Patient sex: F
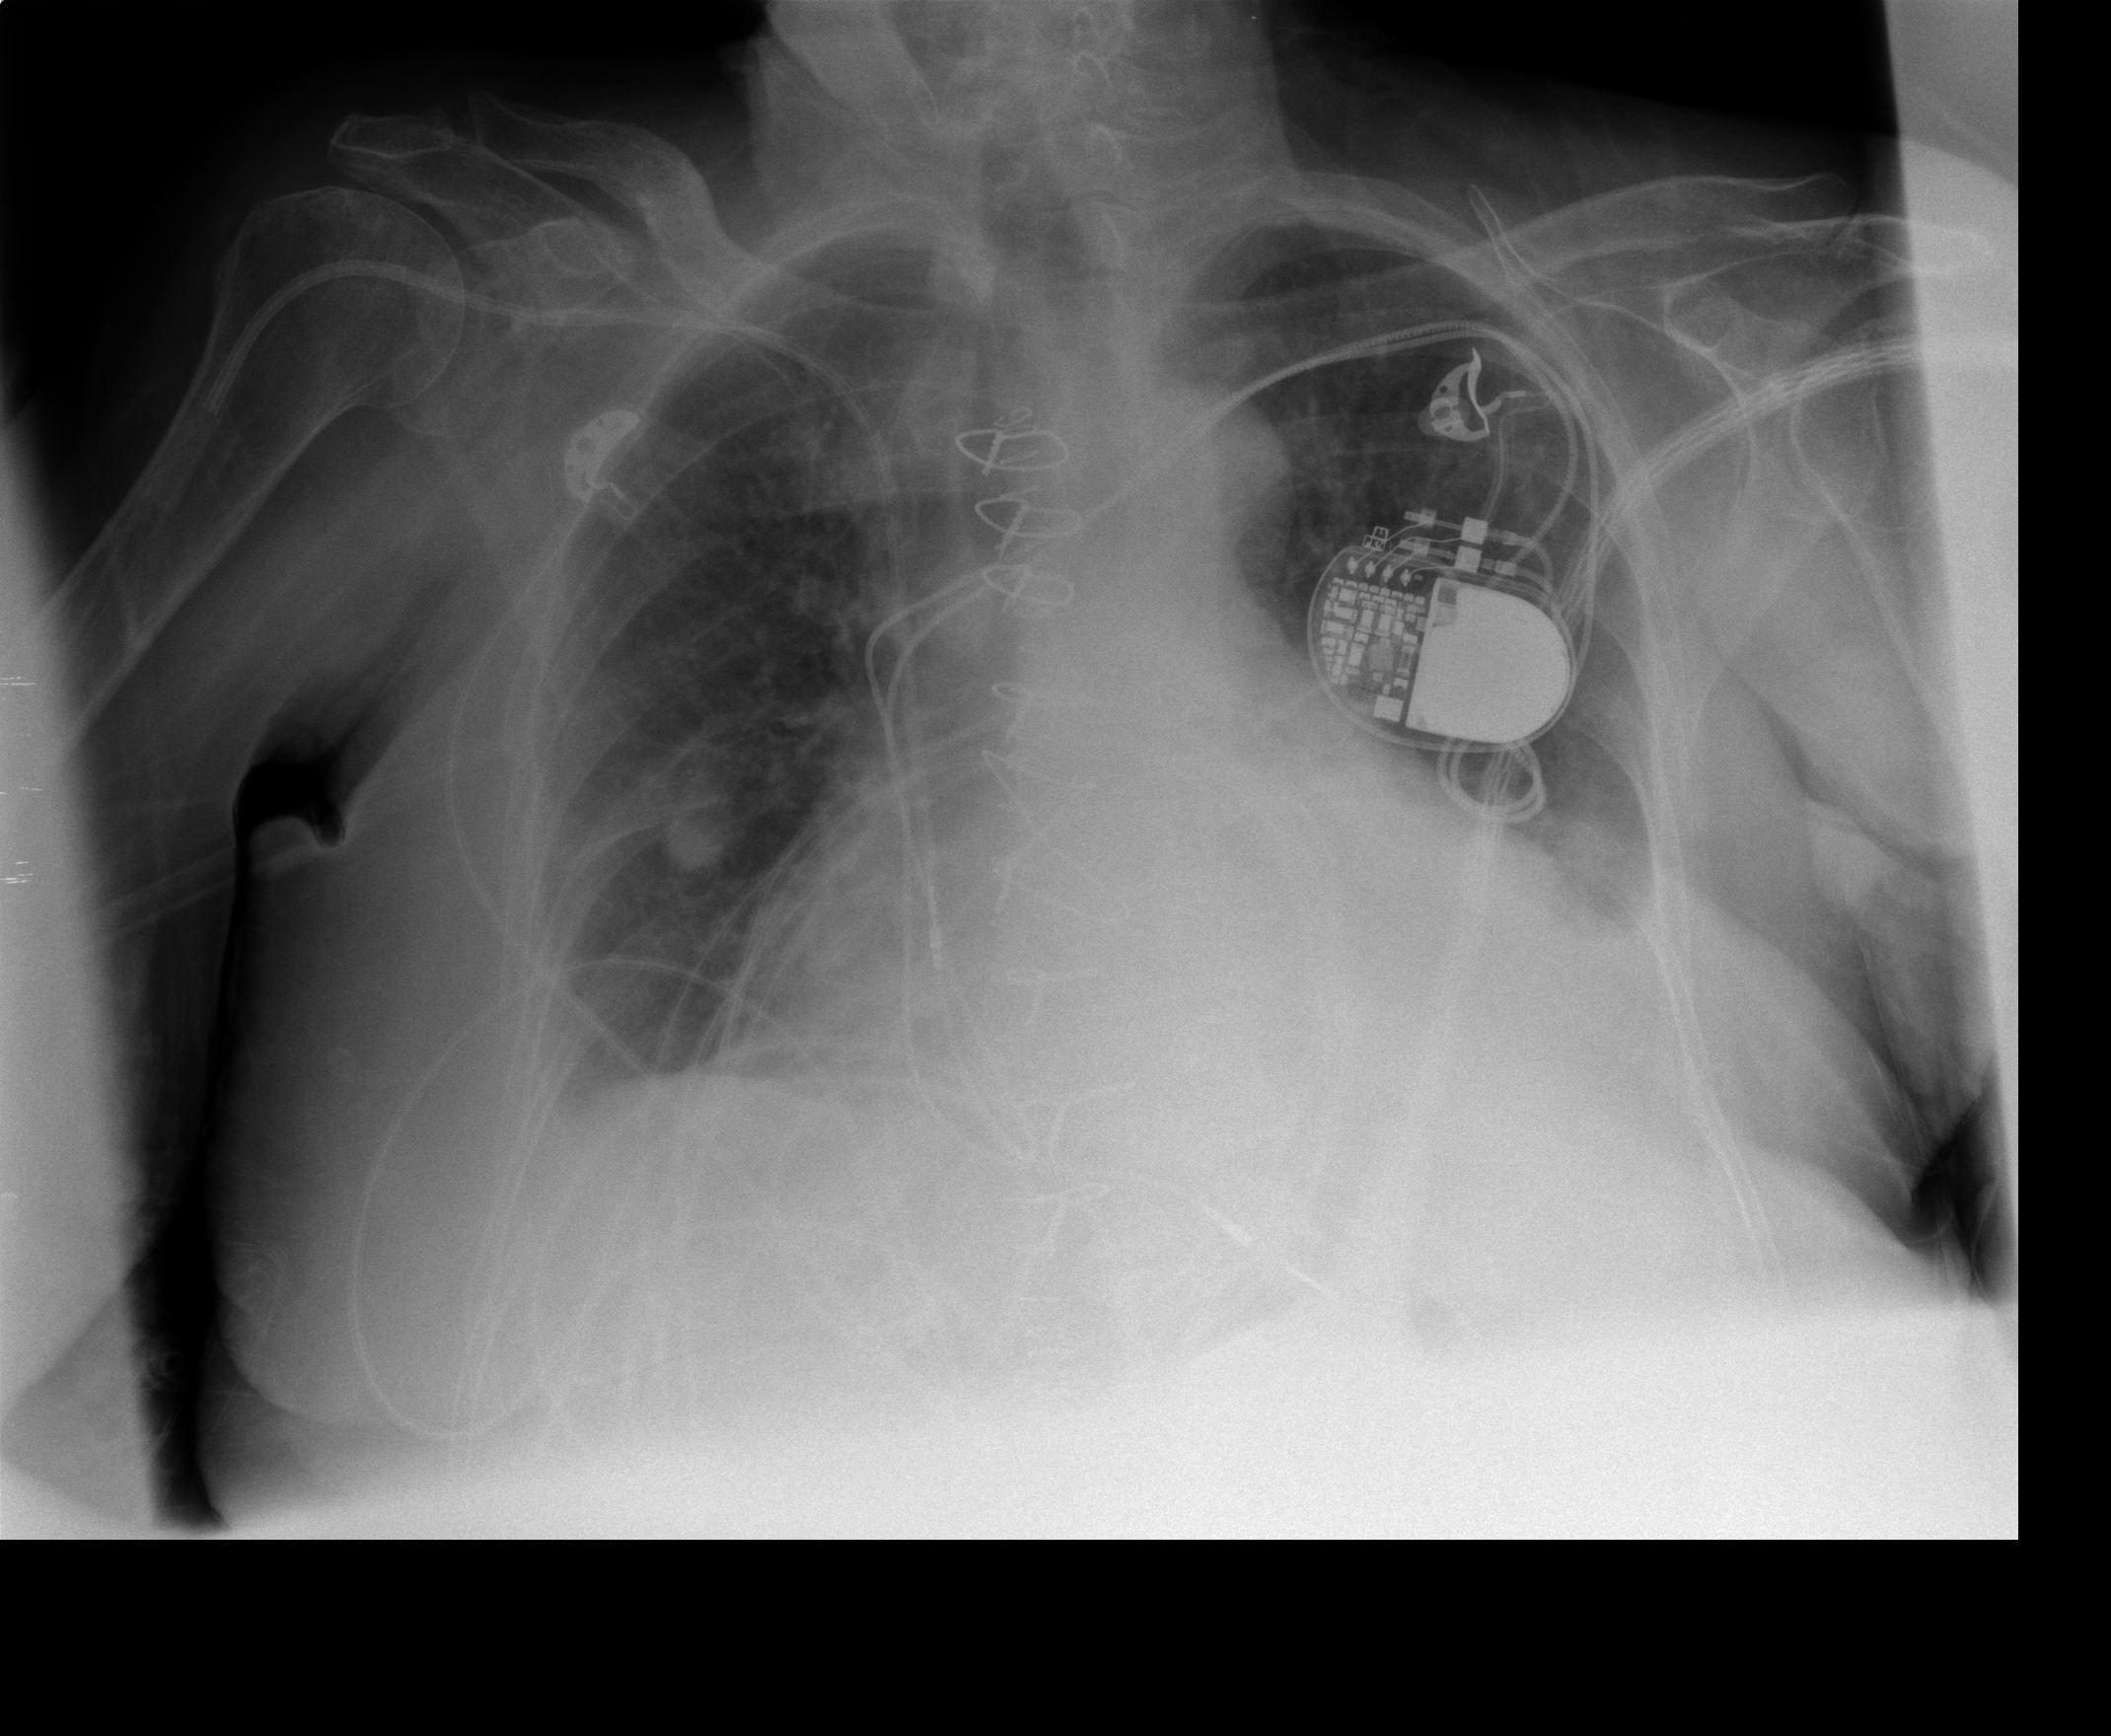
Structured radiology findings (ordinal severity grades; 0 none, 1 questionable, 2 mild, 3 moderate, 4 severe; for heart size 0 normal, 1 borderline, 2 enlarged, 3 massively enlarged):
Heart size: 3
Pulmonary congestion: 2
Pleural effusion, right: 1
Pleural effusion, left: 2
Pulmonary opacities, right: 2
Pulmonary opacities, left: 0
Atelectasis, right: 2
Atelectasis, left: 2